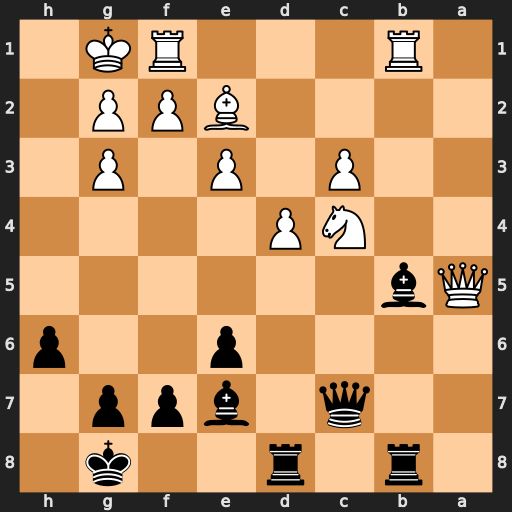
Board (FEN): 1r1r2k1/2q1bpp1/4p2p/Qb6/2NP4/2P1P1P1/4BPP1/1R3RK1
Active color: b
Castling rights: -
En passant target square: -
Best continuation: Qxa5 Nxa5 Bxe2